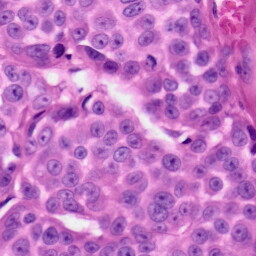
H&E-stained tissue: Skin